Question: I want to listen to some KeyEvent in my scene, say 'KeyCode.ESCAPE'(close the scene when pressed).
'''
scene.addEventHandler(KeyEvent.ANY, event -> {
if (event.isConsumed())
return;
switch (event.getCode()) {
case ESCAPE:
stage.hide();
event.consume();
break;
default:
break;
}
});
'''
Now, the nodes inside the scene could have listened to 'ESCAPE' too.
'''
// ....
someOtherNode.addEventHandler(KeyEvent.ANY, e -> {
if (e.getCode() == KeyCode.ESCAPE) {
// do stuff
e.consume();
}
});
// ....
'''
How do I make sure that the 'KeyEvent' will be consumed from the node and not the scene?
Based on the diagram from Oracle, A workaround would be adding a dummy 'Node' at the end of the Node hierarchy that listens to 'KeyCode's

The use case:
A popup-like node that blocks other nodes would need to listens to the ESC key or 'focusProperty()' so that it can close itself.
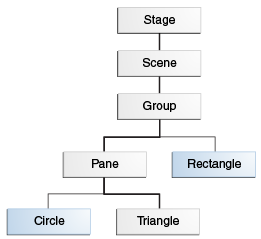
Answer: There's two ways you can affect events:
1. Use the Node.addEventFilter(...) method to register a filter. A filter will execute on the capturing phase of the event (as the window is getting more specific, determining which Nodes should get the event).
2. Use the Node.addEventHandler(...) method to register a handler. The handler will execute starting at the most specific node found in the capturing phase, heading down until it is consumed.
So in the capturing phase, a stack is created. Starting with the window (topmost parent), each node that this event could potentially execute on is added to the stack (ending with the bottom most child). A filter can interrupt this process, or just execute an event during this process.
In the bubbling phase, the event handlers will start firing from the top of the stack (created in the capturing phase) until the stack is empty or the event is consumed.
In your case, you really shouldn't have anything to worry about. If any node cares about processing the "ESC" event, they will do so in the bubbling phase (and they should consume the event to prevent further processing). You can see this behavior in the 'ComboBox'. If they don't care, it will bubble up to your 'Scene' and that handler will execute. Just make sure any custom code you create that processes an "ESC" press also consumes that event.
For more information, there is a explanation and tutorial here: <URL>
And here is some sample code demonstrating the Escape functionality. Pressing ESC while focused on the 'ComboBox' will not cause the application to close, while it will close with the other controls.
'''
import javafx.application.Application;
import javafx.beans.property.SimpleStringProperty;
import javafx.beans.value.ObservableValue;
import javafx.collections.FXCollections;
import javafx.event.EventHandler;
import javafx.scene.Scene;
import javafx.scene.control.*;
import javafx.scene.control.TableColumn.CellDataFeatures;
import javafx.scene.control.cell.TextFieldTableCell;
import javafx.scene.input.KeyEvent;
import javafx.scene.layout.VBox;
import javafx.stage.Stage;
import javafx.util.Callback;
import javafx.util.converter.DefaultStringConverter;
public class FXEventFiltering extends Application {
public static void main(String[] args) { launch(args); }
@Override
public void start(final Stage stage) throws Exception {
//All the controls are added here
VBox box = new VBox();
ComboBox<String> dropdown = new ComboBox<>();
TextField field = new TextField();
CheckBox check = new CheckBox("Check");
RadioButton radio = new RadioButton("Radio!");
TextArea area = new TextArea();
TableView<String> table = new TableView<String>(FXCollections.observableArrayList(new String[]{"one","two"}));
TableColumn<String, String> tc = new TableColumn<String, String>("Column1");
tc.setEditable(true);
tc.setCellFactory(TextFieldTableCell.<String,String>forTableColumn(new DefaultStringConverter()));
tc.setCellValueFactory(new Callback<CellDataFeatures<String,String>, ObservableValue<String>>(){
@Override
public ObservableValue<String> call(CellDataFeatures<String, String> arg0) {
return new SimpleStringProperty(arg0.getValue());
}});
table.getColumns().add(tc);
box.getChildren().addAll(dropdown, field, check, radio, area, table);
//Setting up your scene
Scene scene = new Scene(box);
stage.setScene(scene);
scene.addEventHandler(KeyEvent.ANY, new EventHandler<KeyEvent>() {
@Override
public void handle(KeyEvent event) {
System.out.println("KEYS!" + event.getEventType().getName());
switch (event.getCode()) {
case ESCAPE:
System.out.println("Escape!");
stage.hide();
event.consume();
break;
default:
break;
}
}
});
box.requestFocus(); // Removing default focus
stage.show();
}
}
'''